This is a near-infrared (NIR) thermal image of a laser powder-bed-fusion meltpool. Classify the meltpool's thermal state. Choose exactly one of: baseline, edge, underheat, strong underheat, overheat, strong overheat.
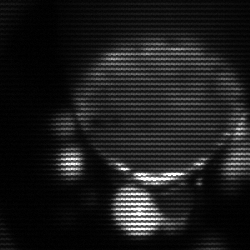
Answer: edge